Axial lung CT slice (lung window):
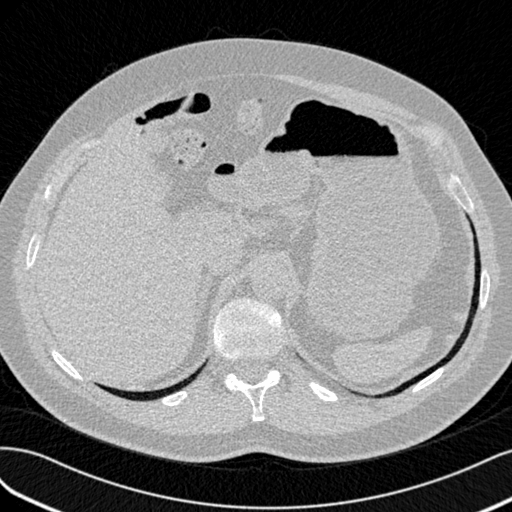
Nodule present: no